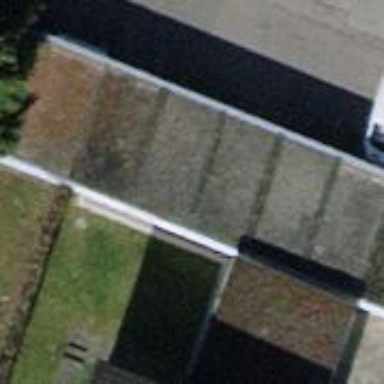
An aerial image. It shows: Group of garages.